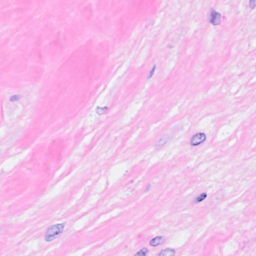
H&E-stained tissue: Breast